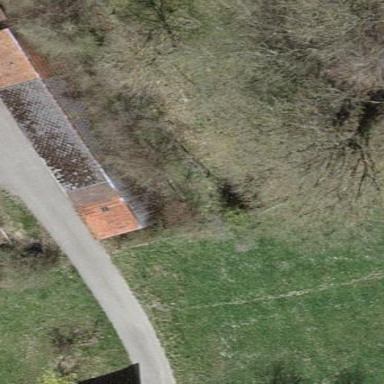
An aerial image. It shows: Rural barn.